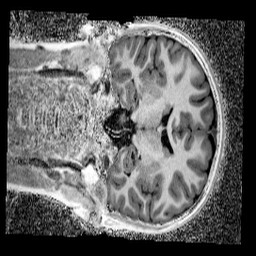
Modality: UNIT1_denoised
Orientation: coronal
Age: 10
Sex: male
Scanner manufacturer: siemens
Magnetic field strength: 3 T
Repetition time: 4 s
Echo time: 0.00299 s